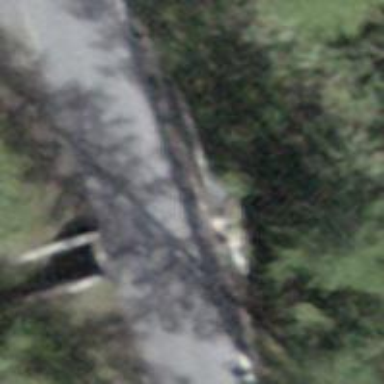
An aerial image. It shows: Tertiary road on bridge with asphalt surface. There are no sidewalks along the road.